Question: I'm trying to post to an MVC action using jQuery, but I'm getting an exception stating that 'id' is null. Do I need some sort of attribute on the controller action to accept json packets like this? Something else I'm missing?
'''
[HttpPost]
public ActionResult SearchCategory(int id, string SearchTerm, int PageNumber, int SiteIdFilter)
{
return Json(AssociationsDao.SearchCategory(id, SearchTerm, PageNumber, SiteIdFilter));
}
'''
---
'''
post('<%= Url.Action("SearchCategory") %>',
JSON.stringify({id: 12, SearchTerm: '', PageNumber: 1, SiteIdFilter: 1}),
function(d) { alert(d); });
function post(targetURL, dataInput, success) {
$.ajax({
url: targetURL,
type: "POST",
contentType: "application/json; charset=utf-8",
data: dataInput,
dataType: "json",
success: success,
async: true
});
}
'''
---
From the Chrome developer tools, this is the exception:
> The parameters dictionary contains a null entry for parameter 'id' of
non-nullable type 'System.Int32' for method
'System.Web.Mvc.ActionResult SearchCategory(Int32, System.String,
Int32, Int32)' in
'Current.Web.BackOffice.WebUI.Controllers.SiteProductAssociationsController'.
An optional parameter must be a reference type, a nullable type, or be
declared as an optional parameter. Parameter name: parameters
---
Here's a screenshot of the post data from chrome; I can't see anything wrong with it:

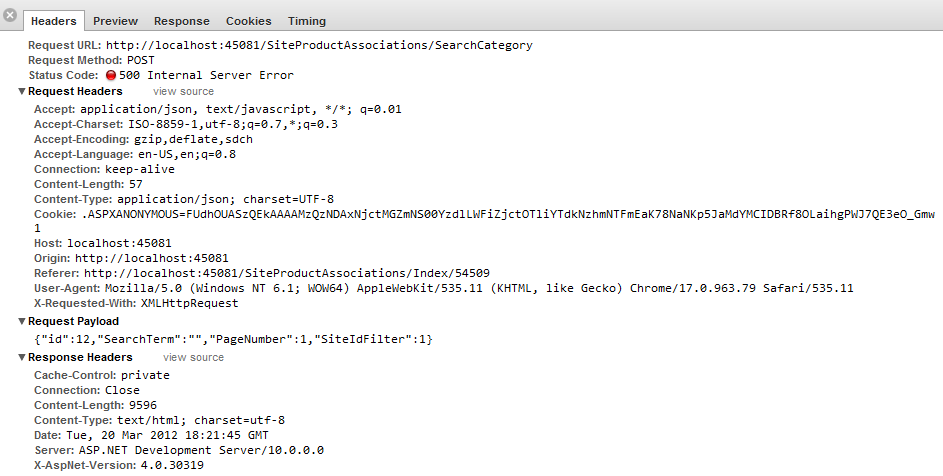
Answer: Modify the 'post' function to this:
'''
function post(targetURL, dataInput, success) {
$.ajax({
url: targetURL,
type: "POST",
data: dataInput,
success: success,
async: true
});
}
'''
MVC is smarter than asmx web services. Instead of insisting on a json string, you can, in fact need to, just pass a plain JavaScript object. See <URL> for more information.
> When you give jQuery's $.ajax() function a data variable in the form
of a javascript object, it actually translates it to a series of
key/value pairs and sends it to the server in that manner. When you
send the stringified json object, it's not in that form and the
standard model binder in mvc/mvc2 won't cut it.
---
Also note that the async parameter is superfluous since true is the default value, but that won't hurt anything.